Question: I am developing the GUI for my application using wxpython and have most of the features down, except in the main frame/window I want to have a box for choosing a file (in this case, the input will have to be an excel file). Something similar to the standard filebrowser that is accessed whenever you choose "open" from a menu.
Below is an image to show exactly what I want...

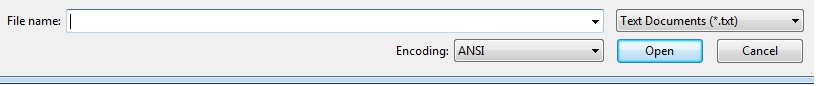
Answer: You probably want a <URL>. It provides access to the default file dialog of the OS your app is running in. You can see an example of how it's used in the wxPython demo package. This tutorial also has some screenshots and sample code:
- <URL>
The screenshot you show appears to be an interface to actually open the dialog. You can easily create that using sizers and basic widgets. Then just bind the open button to a handler that will show the dialog.
You might also want to take a look at the 'FileBrowseButton' from 'wx.lib.filebrowsebutton' (also in the demo).
There are a few other related widgets which you might be interested in too: 'wx.DirDialog', 'MultiDirDialog' or 'wx.GenericDirDialog'.